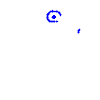
Particle: proton